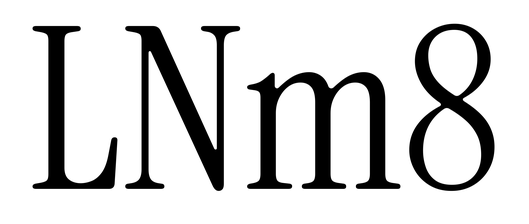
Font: InstrumentSerif-Regular